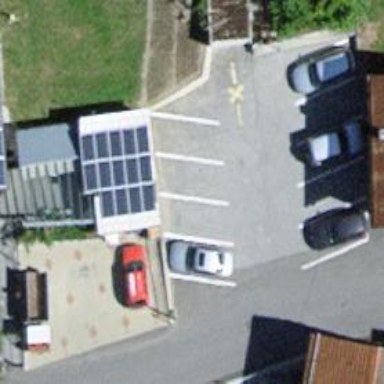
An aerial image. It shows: Parking area with surface.